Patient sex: M
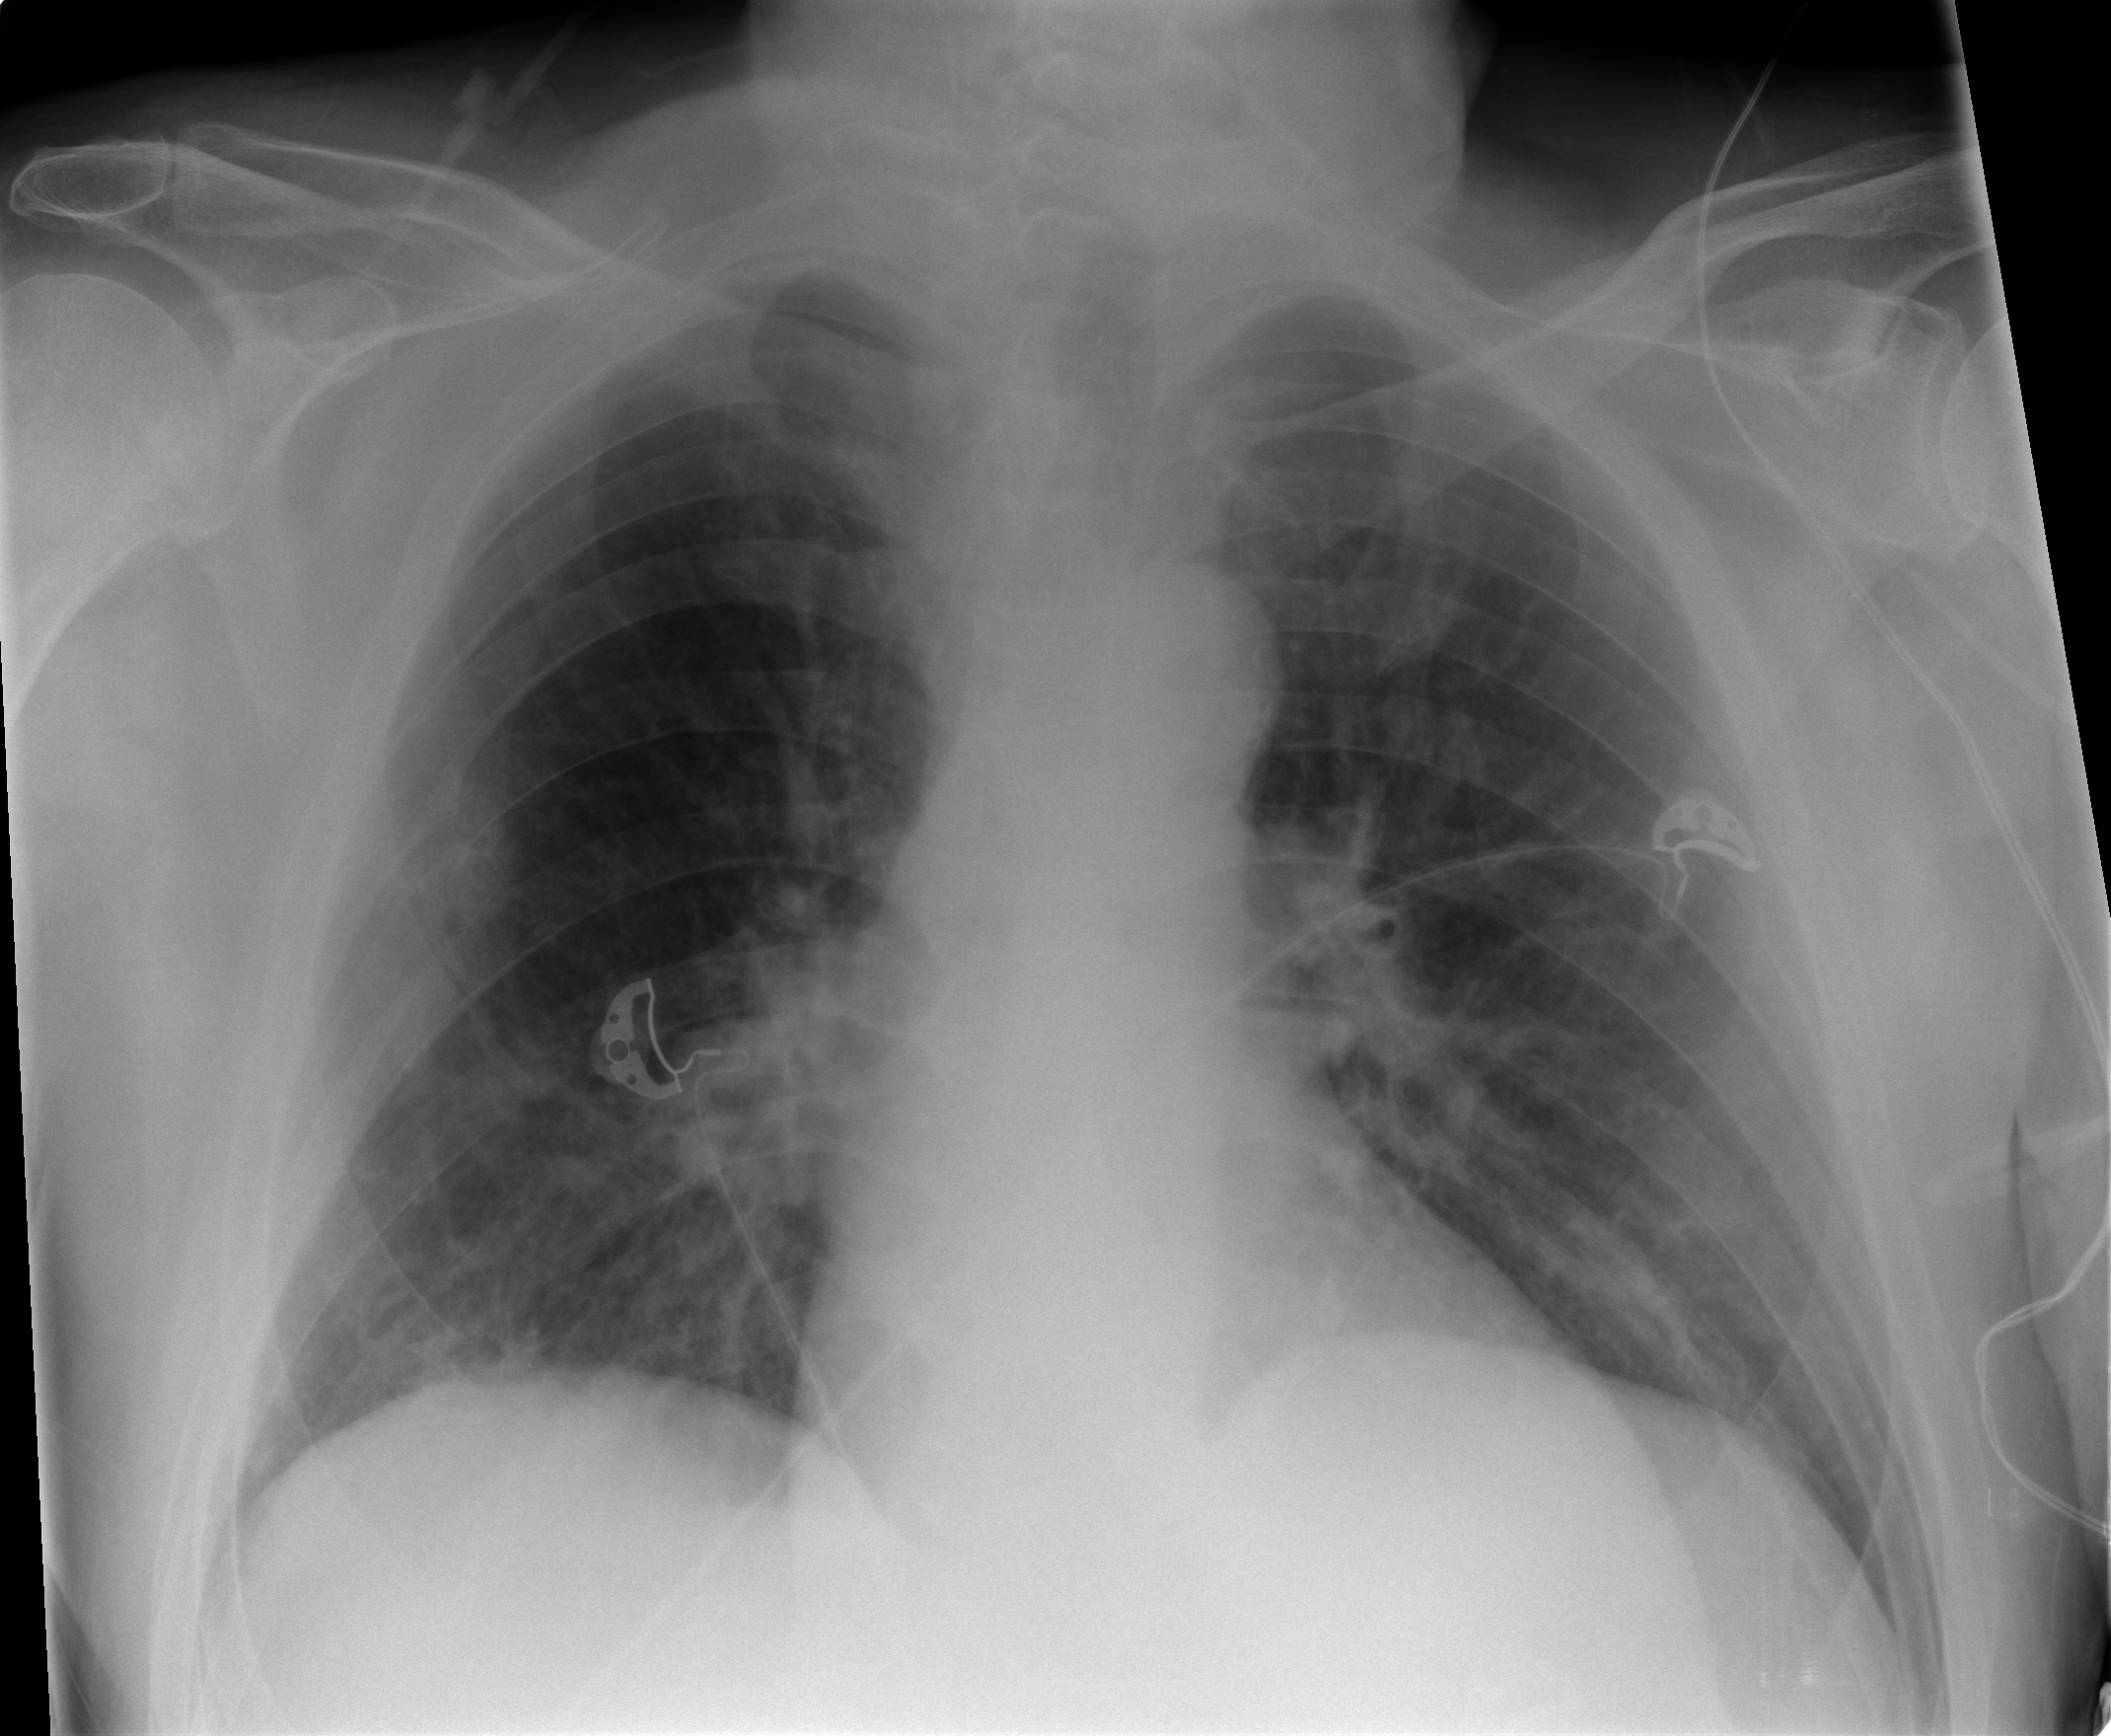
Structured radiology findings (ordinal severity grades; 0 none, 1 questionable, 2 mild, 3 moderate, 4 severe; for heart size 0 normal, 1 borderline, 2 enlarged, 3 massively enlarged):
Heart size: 1
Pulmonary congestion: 2
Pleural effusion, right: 0
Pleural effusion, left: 0
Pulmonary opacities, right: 0
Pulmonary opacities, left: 0
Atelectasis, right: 2
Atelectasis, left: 0